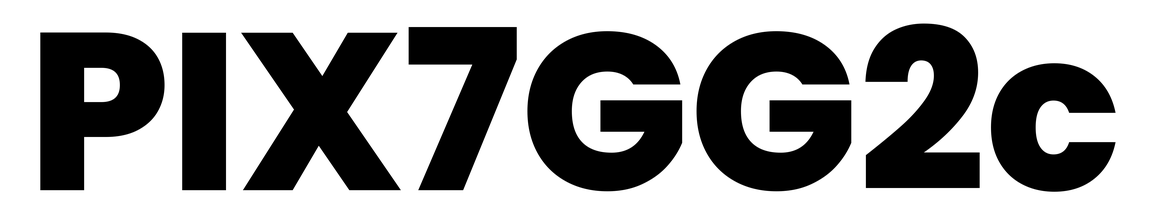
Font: Poppins-ExtraBold